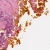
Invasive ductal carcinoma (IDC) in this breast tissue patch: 0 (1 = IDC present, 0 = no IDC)